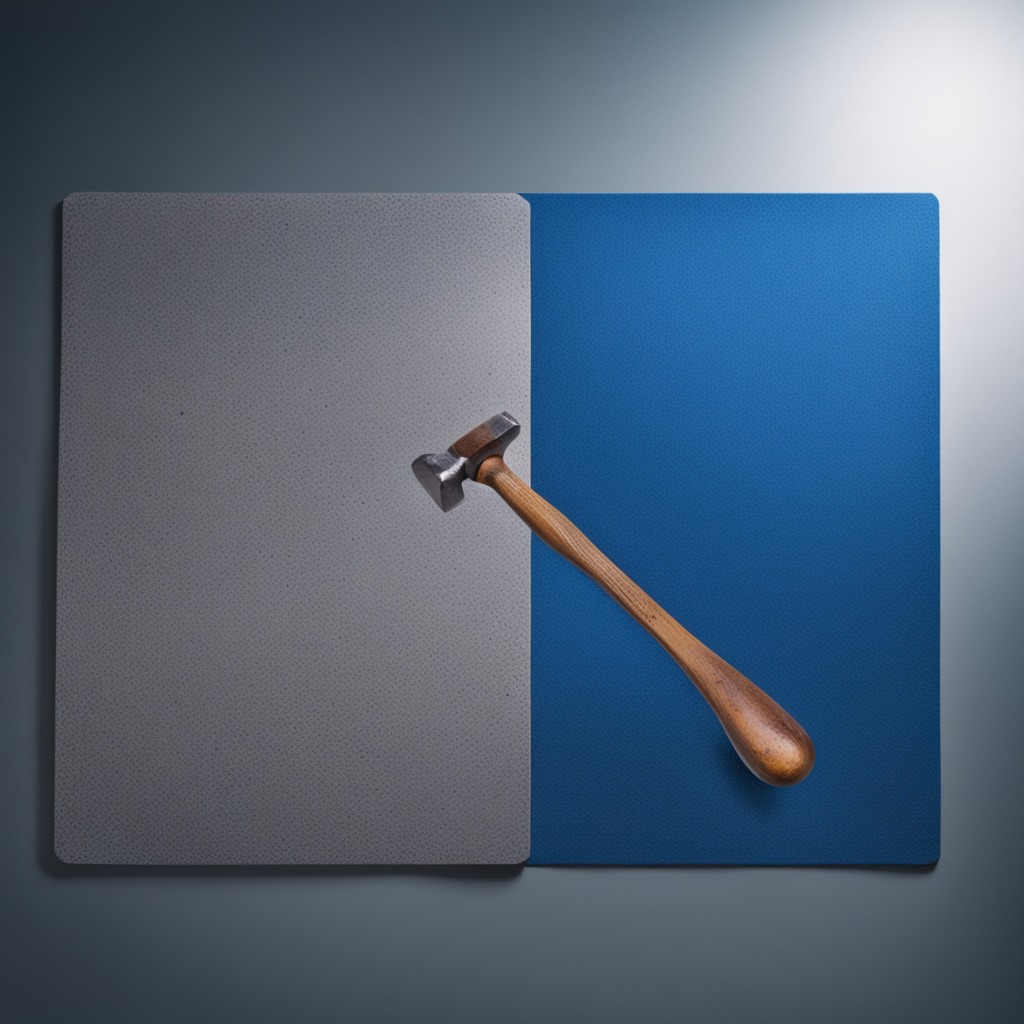
A hammer lies on the clean granite tabletop inside a workshop under bright overhead lighting crisp shadows high clarity worn but beneath the mat.